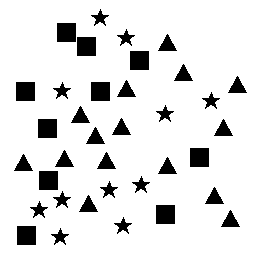
Squares: 10
Triangles: 15
Stars: 11
Total shapes: 36